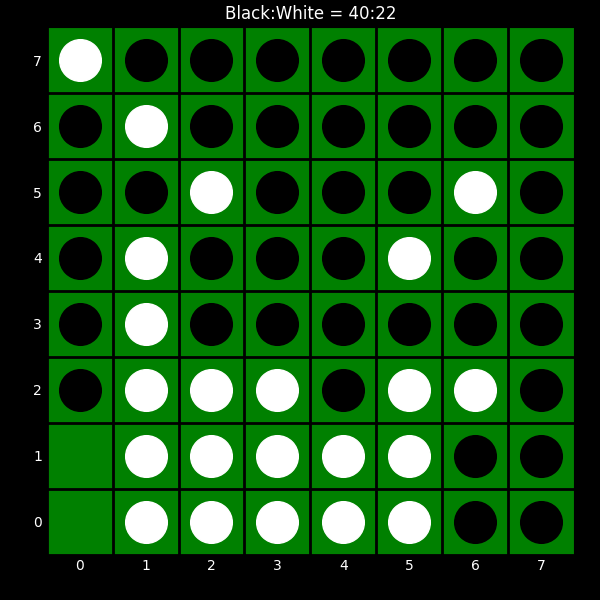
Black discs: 40
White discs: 22